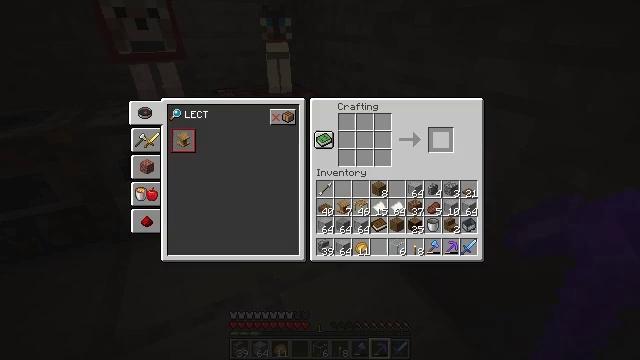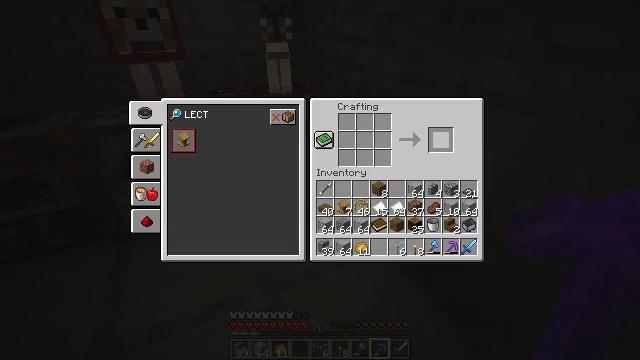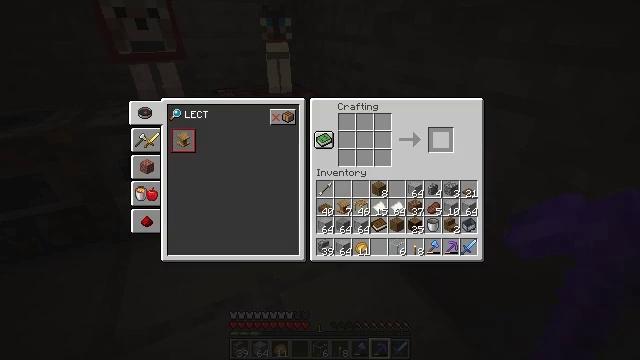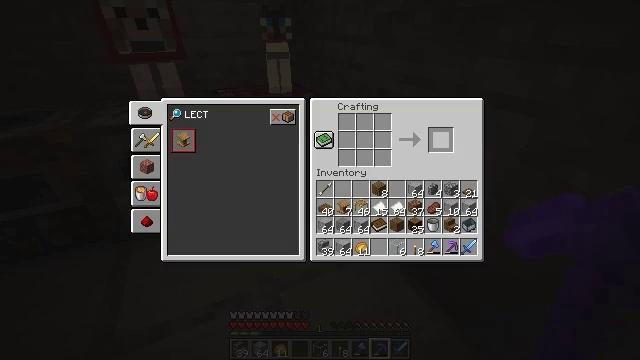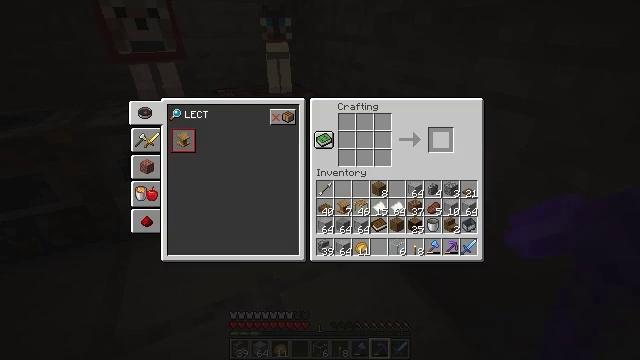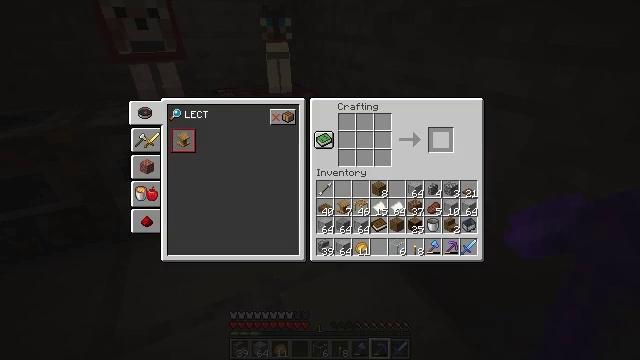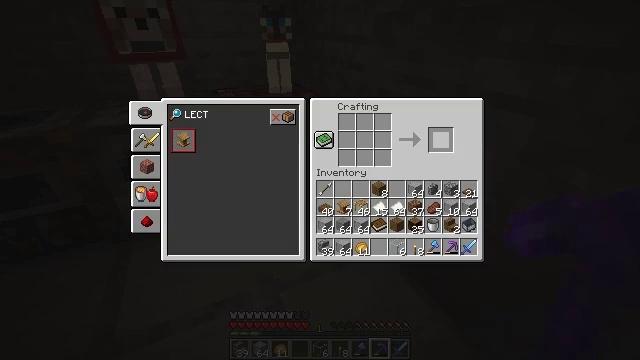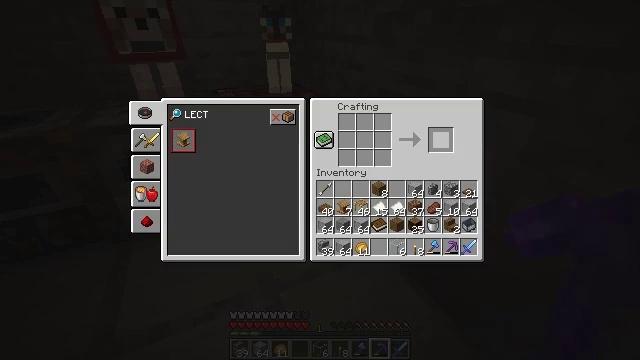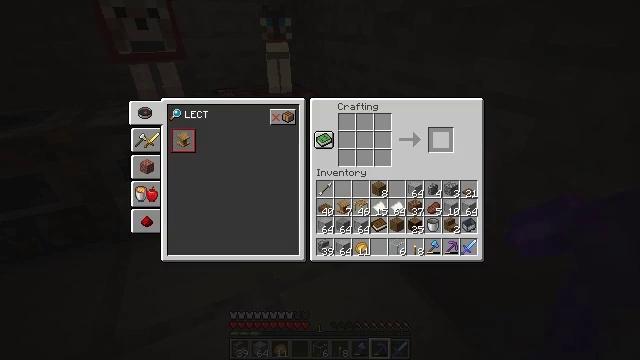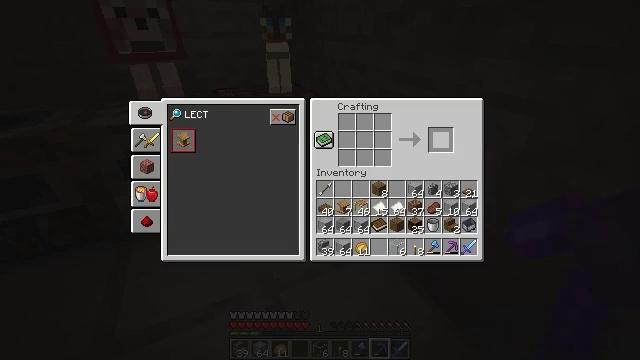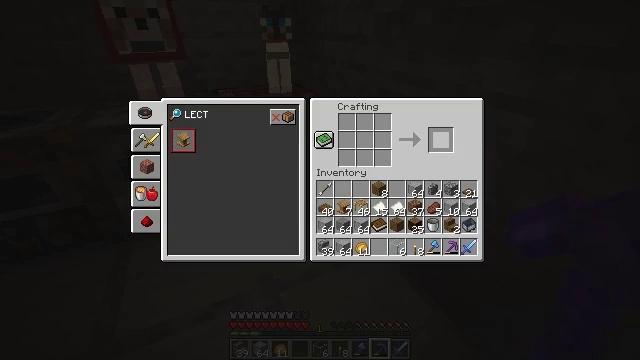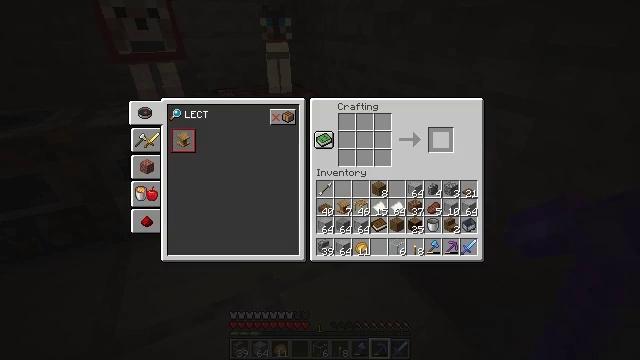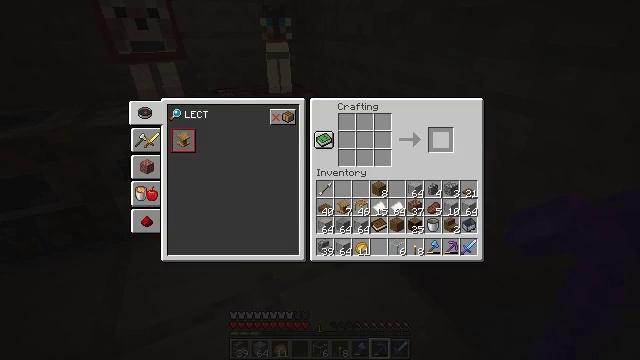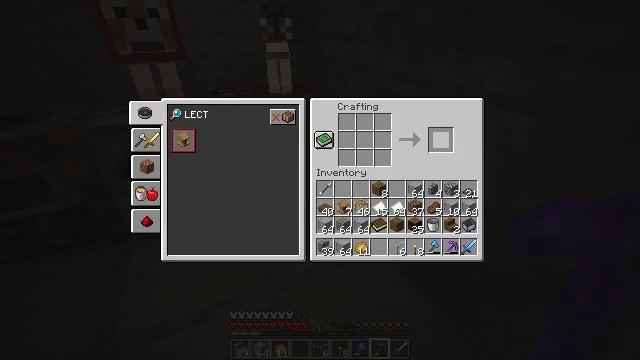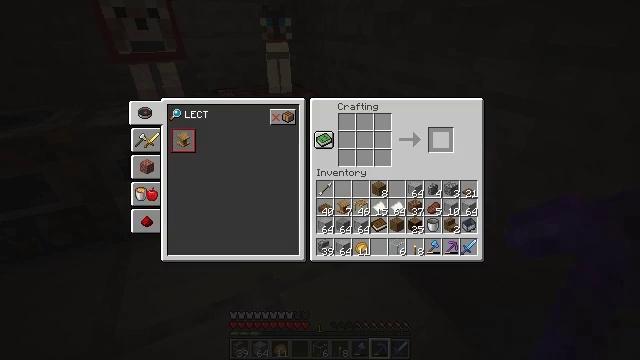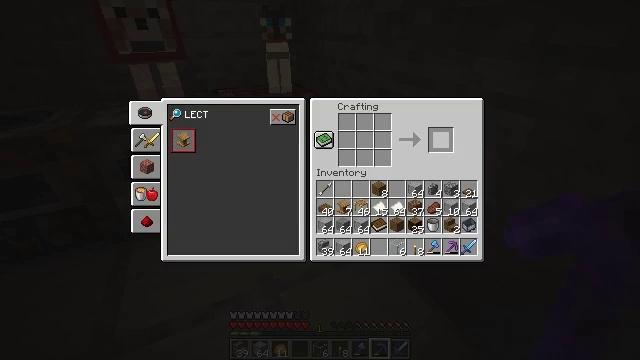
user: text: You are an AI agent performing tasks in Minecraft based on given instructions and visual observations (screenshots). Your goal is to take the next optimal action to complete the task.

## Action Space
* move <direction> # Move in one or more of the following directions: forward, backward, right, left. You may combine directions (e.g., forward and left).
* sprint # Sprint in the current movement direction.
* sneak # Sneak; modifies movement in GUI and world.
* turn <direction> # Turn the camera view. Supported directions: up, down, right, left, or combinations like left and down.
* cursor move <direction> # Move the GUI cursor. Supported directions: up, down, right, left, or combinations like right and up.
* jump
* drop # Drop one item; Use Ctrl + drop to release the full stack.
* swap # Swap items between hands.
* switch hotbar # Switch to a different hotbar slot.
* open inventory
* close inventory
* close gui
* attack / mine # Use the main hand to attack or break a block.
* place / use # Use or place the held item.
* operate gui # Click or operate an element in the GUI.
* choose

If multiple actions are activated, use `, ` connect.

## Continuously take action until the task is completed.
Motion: motion action
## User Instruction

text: drop netherite pickaxe
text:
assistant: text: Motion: sneak, attack / mine
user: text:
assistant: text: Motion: sneak, attack / mine
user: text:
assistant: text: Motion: sneak, attack / mine
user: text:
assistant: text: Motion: sneak, attack / mine
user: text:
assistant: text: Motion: sneak
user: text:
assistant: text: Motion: sneak
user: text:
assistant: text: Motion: sneak
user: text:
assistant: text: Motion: sneak
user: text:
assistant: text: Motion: sneak
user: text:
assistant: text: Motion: sneak
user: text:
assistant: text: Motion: sneak
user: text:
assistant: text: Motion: sneak
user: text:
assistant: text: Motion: sneak
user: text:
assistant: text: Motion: no_op
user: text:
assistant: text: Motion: no_op
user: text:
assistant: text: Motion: no_op
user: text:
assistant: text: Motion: no_op
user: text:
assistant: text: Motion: no_op
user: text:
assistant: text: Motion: no_op
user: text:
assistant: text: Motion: no_op
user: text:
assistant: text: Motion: no_op
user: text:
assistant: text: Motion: no_op
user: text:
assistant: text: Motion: no_op
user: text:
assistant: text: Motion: no_op
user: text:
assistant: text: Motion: no_op
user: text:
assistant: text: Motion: no_op
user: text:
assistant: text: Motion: no_op
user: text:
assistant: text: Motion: no_op
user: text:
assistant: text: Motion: no_op
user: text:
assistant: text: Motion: no_op